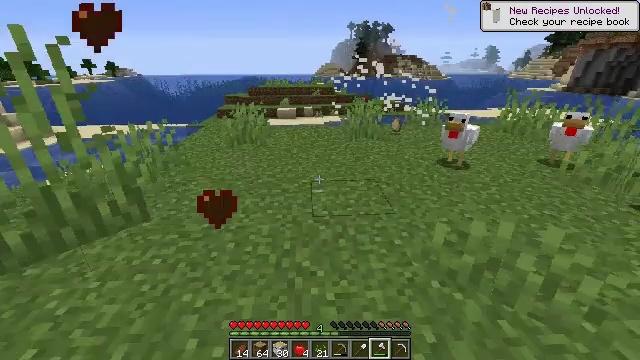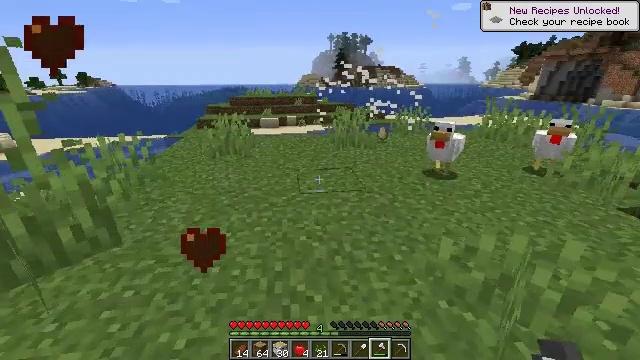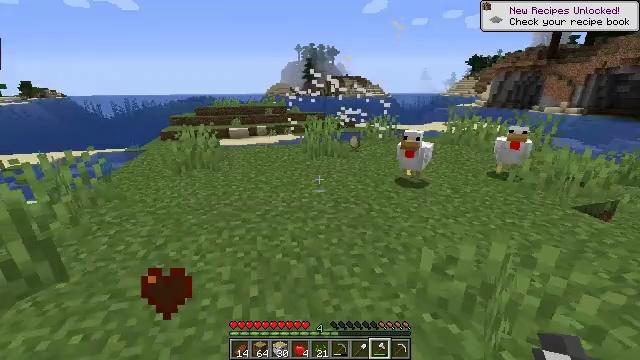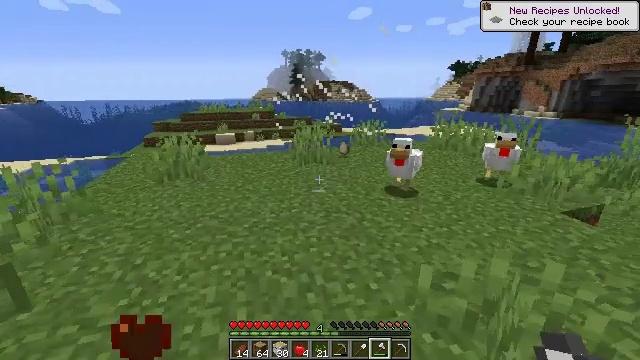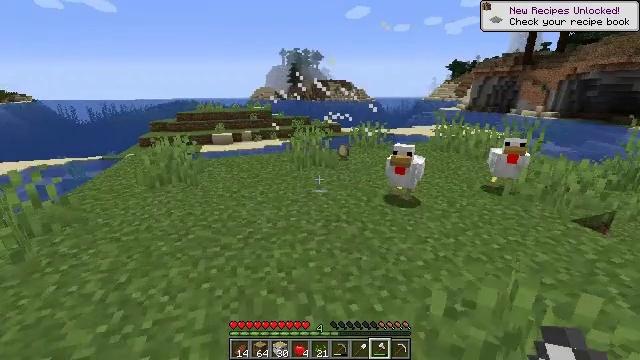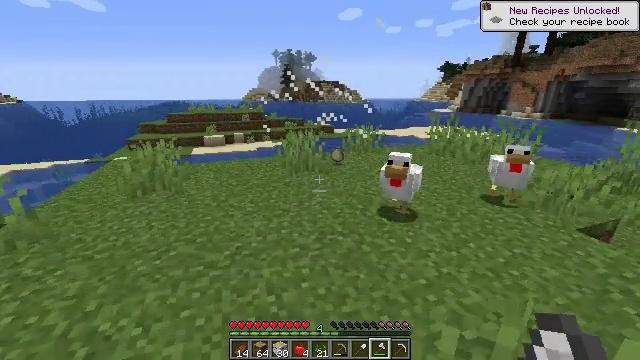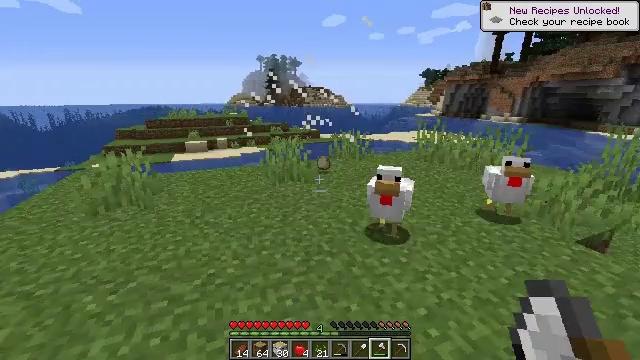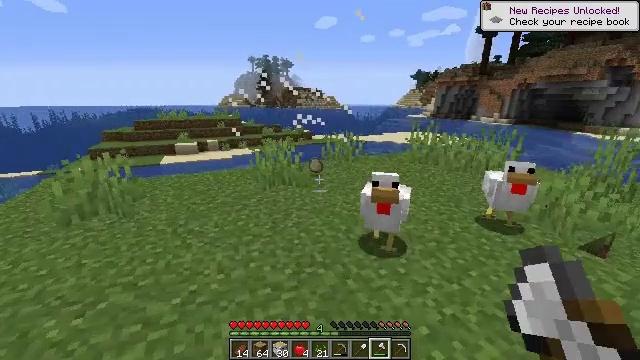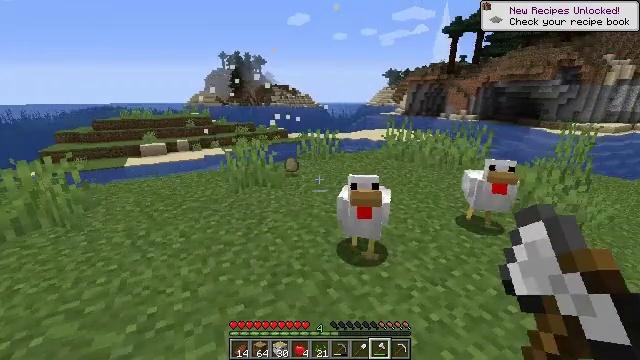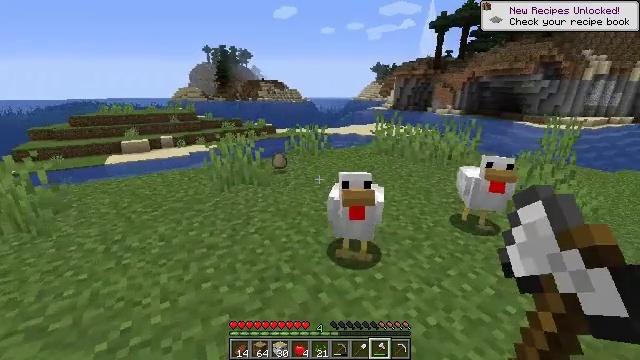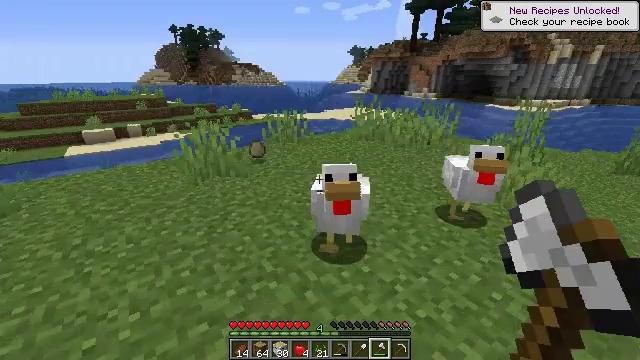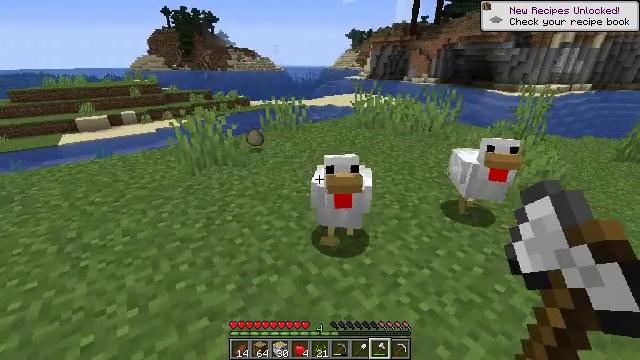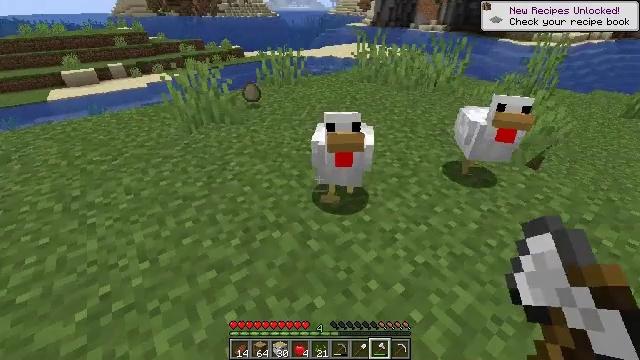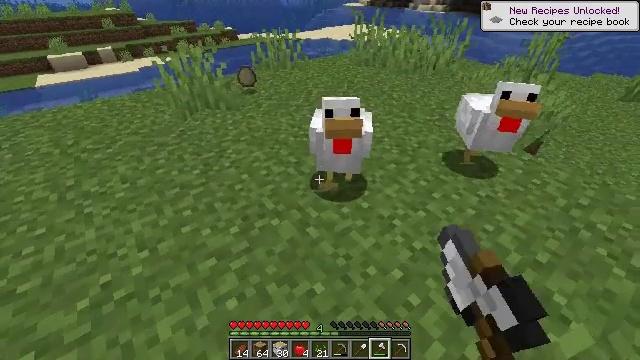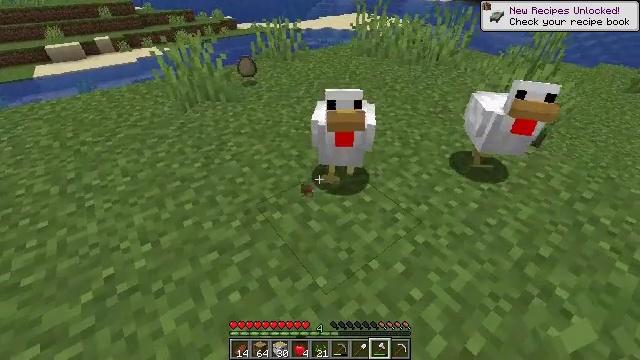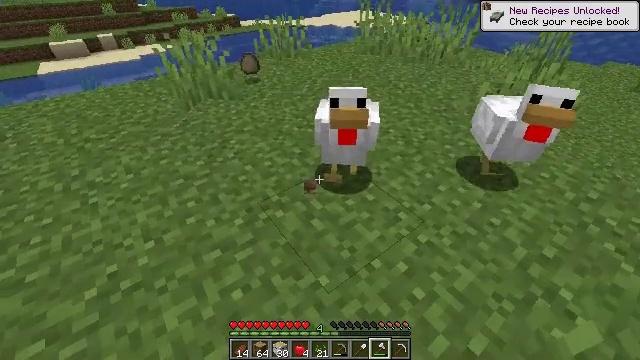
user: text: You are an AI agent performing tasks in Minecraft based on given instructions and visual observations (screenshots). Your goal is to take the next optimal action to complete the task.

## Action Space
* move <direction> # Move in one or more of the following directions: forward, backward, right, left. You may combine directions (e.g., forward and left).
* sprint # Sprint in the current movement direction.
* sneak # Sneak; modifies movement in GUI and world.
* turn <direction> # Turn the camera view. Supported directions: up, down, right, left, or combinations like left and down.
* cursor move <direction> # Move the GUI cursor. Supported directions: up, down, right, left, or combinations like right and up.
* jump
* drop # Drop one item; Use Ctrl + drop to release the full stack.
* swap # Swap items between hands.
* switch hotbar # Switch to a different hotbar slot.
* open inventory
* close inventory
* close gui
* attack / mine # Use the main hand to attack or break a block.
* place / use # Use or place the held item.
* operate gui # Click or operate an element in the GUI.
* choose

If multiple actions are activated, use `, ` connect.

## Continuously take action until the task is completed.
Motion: motion action
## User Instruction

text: Hunt a chicken.
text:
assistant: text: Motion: move forward, turn right and up
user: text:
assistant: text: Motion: move forward, turn right and up
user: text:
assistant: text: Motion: move forward, turn right and up
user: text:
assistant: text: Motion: move forward
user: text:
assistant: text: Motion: move forward, turn right
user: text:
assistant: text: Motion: move forward, turn right
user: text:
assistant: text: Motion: move forward, turn right
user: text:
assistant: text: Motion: move forward, turn right
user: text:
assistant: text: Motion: move forward, turn right and down
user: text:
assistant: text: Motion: turn right and down
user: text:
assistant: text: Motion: turn down
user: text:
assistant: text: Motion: turn down, attack / mine
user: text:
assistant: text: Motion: turn down, attack / mine
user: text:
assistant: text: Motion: turn down, attack / mine
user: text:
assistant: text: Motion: no_op
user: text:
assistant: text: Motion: no_op
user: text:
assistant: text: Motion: no_op
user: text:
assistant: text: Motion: no_op